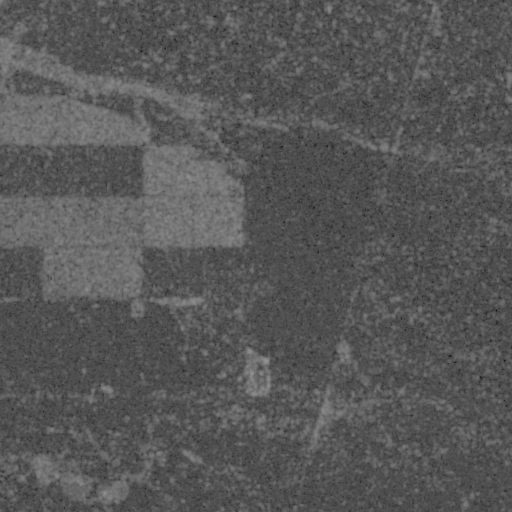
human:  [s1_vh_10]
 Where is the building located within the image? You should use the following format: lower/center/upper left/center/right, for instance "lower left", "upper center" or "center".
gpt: The building is located in the lower center of the image.
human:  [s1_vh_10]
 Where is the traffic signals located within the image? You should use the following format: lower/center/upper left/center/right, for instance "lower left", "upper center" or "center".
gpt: The traffic signals is located in the lower center of the image.
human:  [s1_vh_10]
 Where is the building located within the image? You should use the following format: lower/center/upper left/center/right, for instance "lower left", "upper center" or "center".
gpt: The building is located in the lower center of the image.
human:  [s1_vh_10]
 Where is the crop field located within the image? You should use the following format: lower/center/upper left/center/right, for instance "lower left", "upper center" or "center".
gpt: There is no crop field in the image.

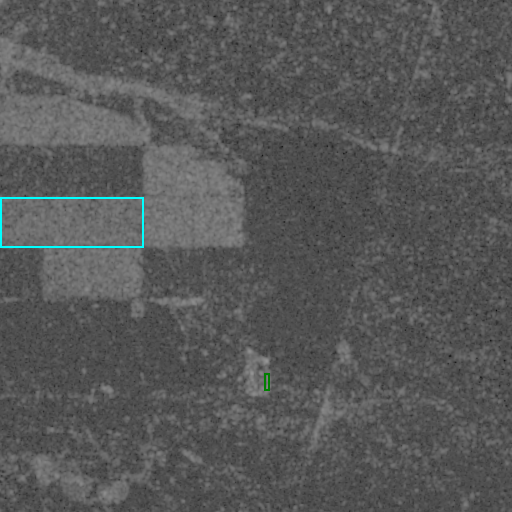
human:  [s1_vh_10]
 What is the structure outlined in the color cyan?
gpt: The structure outlined in cyan is a crop field.
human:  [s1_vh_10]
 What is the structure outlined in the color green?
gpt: The structure outlined in green is a building.
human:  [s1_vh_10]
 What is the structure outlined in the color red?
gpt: There is no red outline.